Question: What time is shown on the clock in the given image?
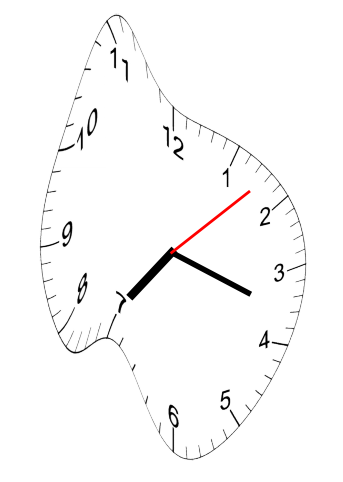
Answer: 07:18:08